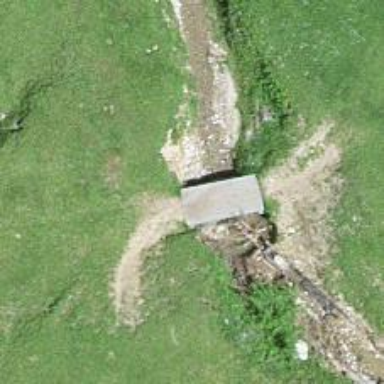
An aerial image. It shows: Path on bridge.